Question: On Installing Brightcove on Sitecore,Import action is not seen and the templates from bright cove is also not seen as per the installation document.
Details are as below:
Sitecore Installed: Sitecore 7.1 rev. 130926.exe
Packages Installed:
Sitecore Media Framework 1.2 rev. 131220.zip
Sitecore Media Framework Brightcove Edition 1.2 rev. 131220.zip
Below is the screen shot after installation
Any Idea on why I am not able to see these??
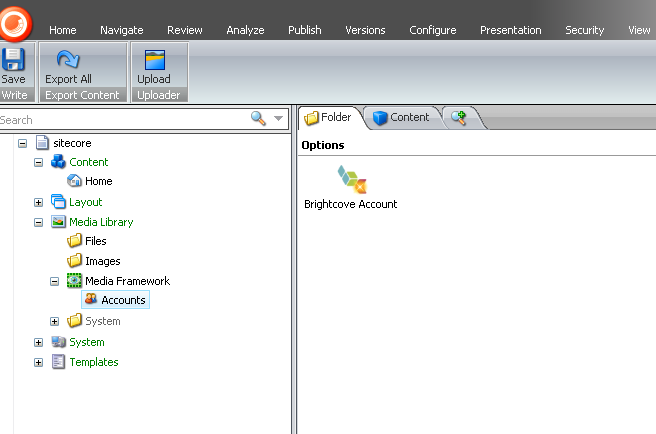
Answer: You need to create an account before you see any of those things. The process of adding an account is in chapter 3 of the administrators guide.